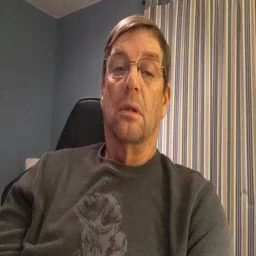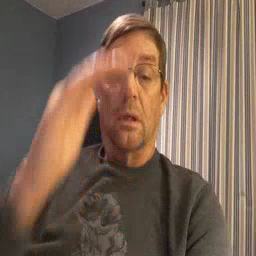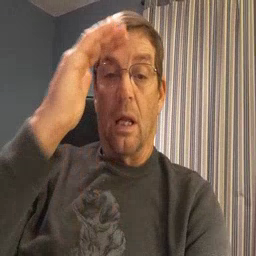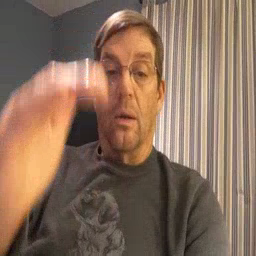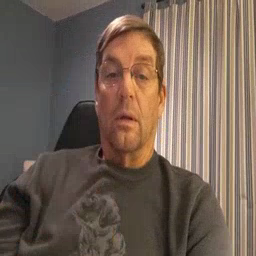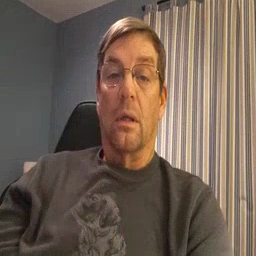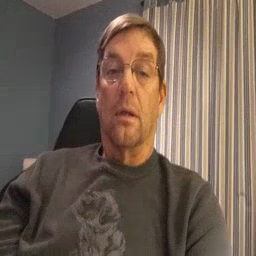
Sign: hello